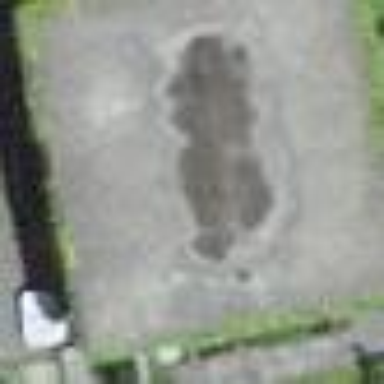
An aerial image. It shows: Garage with flat roof.